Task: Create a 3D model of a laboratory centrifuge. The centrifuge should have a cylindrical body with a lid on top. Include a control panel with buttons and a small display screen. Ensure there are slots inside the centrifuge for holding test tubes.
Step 425:
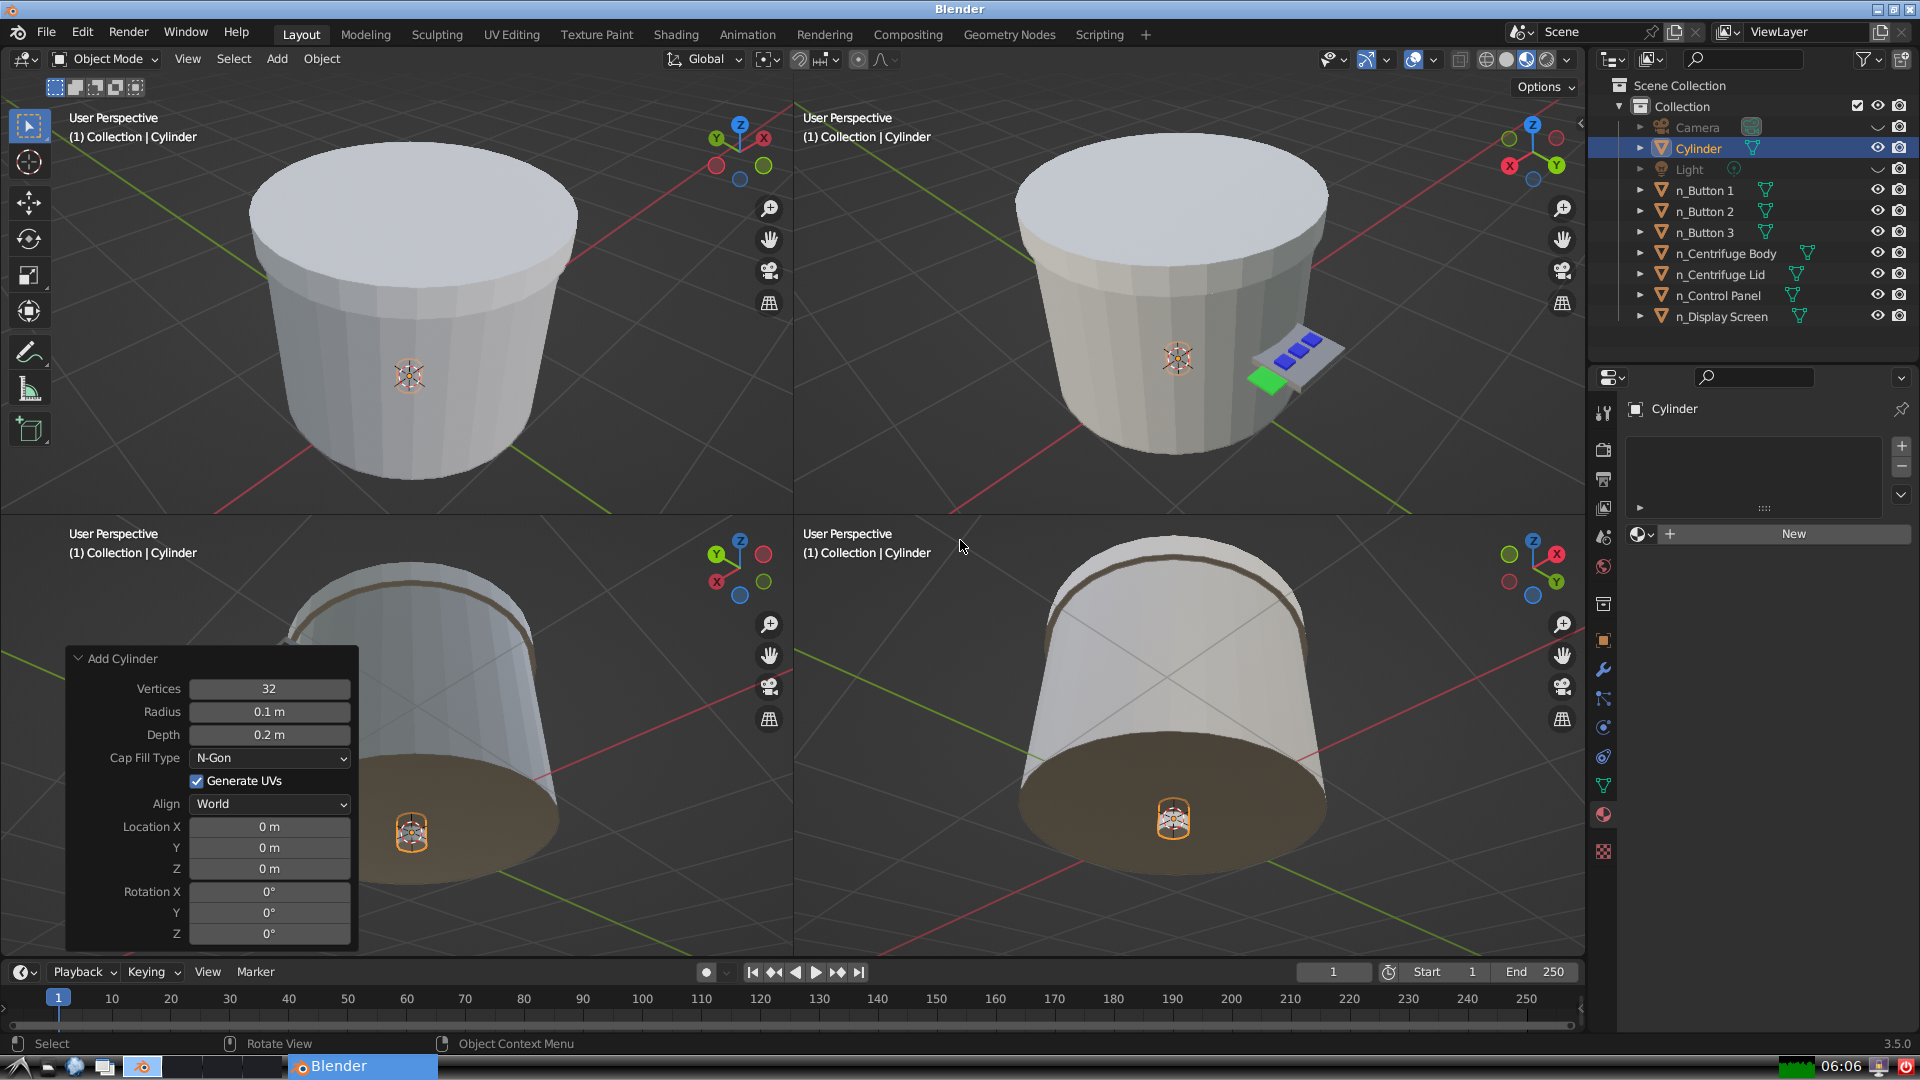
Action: {"mouse_move": [270, 731]}